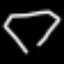
Label: diamond